Aerial crown-view tile of a tropical tree (Barro Colorado Island, Panama), acquired 20240813:
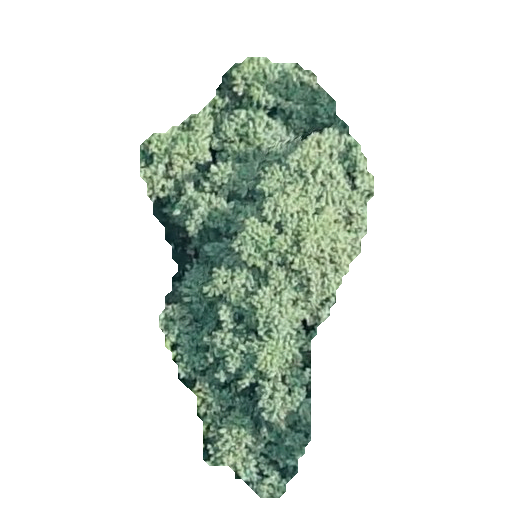
Species: Luehea seemannii
GBIF accepted scientific name: Luehea seemannii
Crown area: 97.154 m²